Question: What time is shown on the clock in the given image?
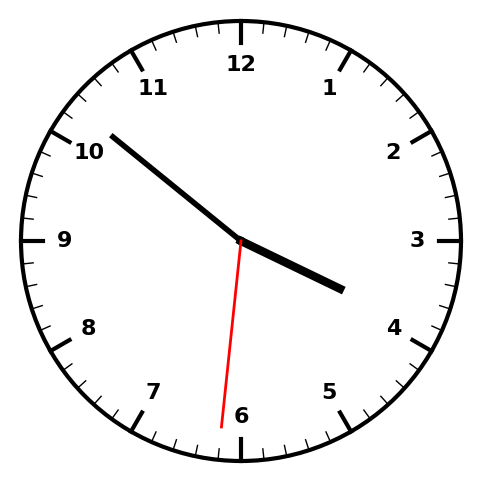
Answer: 03:51:31